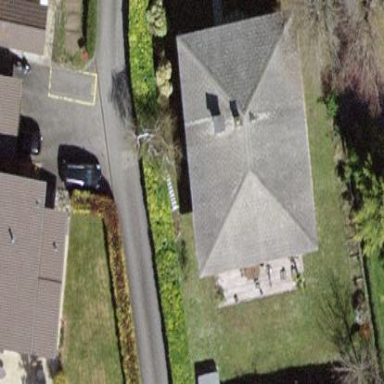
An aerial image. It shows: Simple and straightforward house.